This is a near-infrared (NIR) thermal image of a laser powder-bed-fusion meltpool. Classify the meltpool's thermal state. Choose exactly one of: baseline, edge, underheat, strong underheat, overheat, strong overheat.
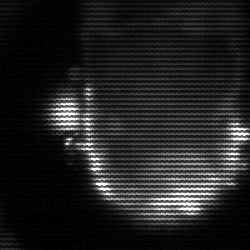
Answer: baseline